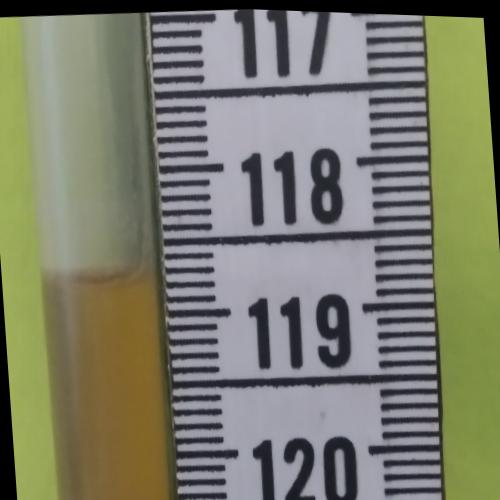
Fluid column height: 118.7 cm